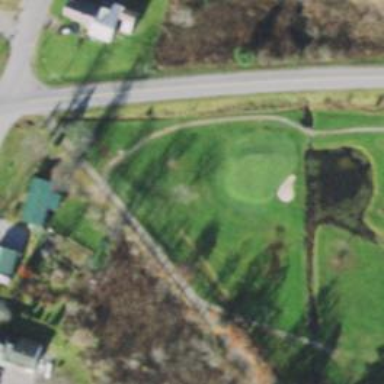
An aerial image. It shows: Golf tee.